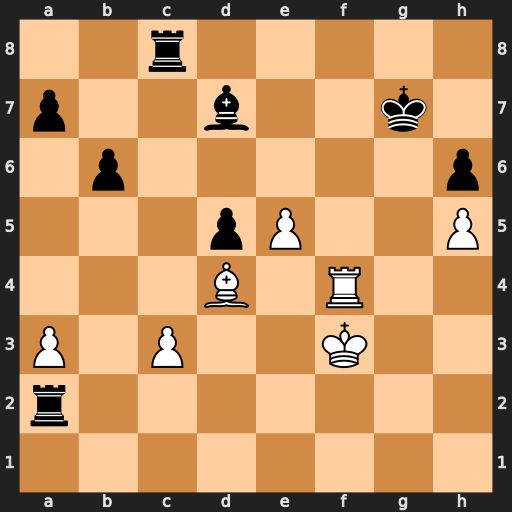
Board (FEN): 2r5/p2b2k1/1p5p/3pP2P/3B1R2/P1P2K2/r7/8
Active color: w
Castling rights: -
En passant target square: -
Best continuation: e6+ Kg8 Rg4+ Kf8 exd7 Rd8 Rg7